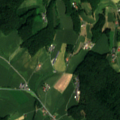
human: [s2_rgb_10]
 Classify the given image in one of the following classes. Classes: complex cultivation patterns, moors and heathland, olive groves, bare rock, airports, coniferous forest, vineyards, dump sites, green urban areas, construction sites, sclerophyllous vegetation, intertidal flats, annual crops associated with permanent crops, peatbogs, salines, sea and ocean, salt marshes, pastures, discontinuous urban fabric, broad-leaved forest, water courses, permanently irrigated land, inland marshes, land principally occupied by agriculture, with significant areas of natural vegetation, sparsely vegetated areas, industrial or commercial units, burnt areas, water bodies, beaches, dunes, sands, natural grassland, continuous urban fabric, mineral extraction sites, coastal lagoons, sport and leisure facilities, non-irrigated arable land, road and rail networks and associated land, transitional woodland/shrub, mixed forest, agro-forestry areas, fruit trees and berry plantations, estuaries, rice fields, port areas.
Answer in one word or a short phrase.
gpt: non-irrigated arable land, land principally occupied by agriculture, with significant areas of natural vegetation, broad-leaved forest